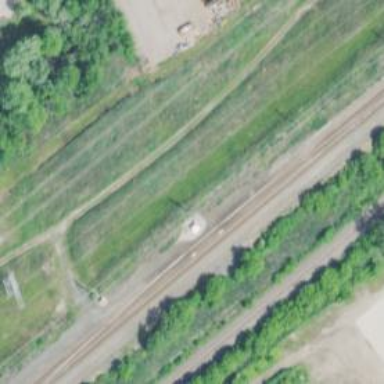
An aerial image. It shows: Railroad crossover.